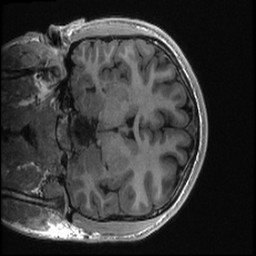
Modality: T1w
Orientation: coronal
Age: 18
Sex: male